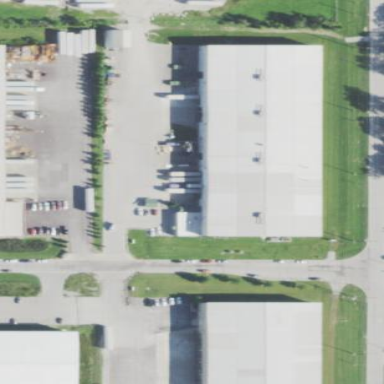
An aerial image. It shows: Industrial building.